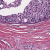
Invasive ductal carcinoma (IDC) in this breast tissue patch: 0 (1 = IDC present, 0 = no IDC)